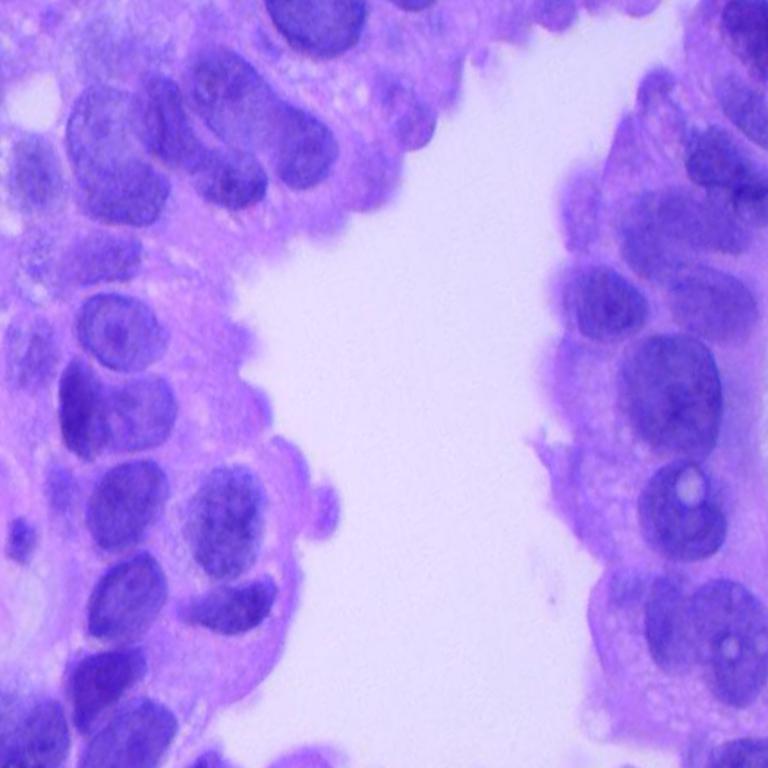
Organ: lung
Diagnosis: adenocarcinomas